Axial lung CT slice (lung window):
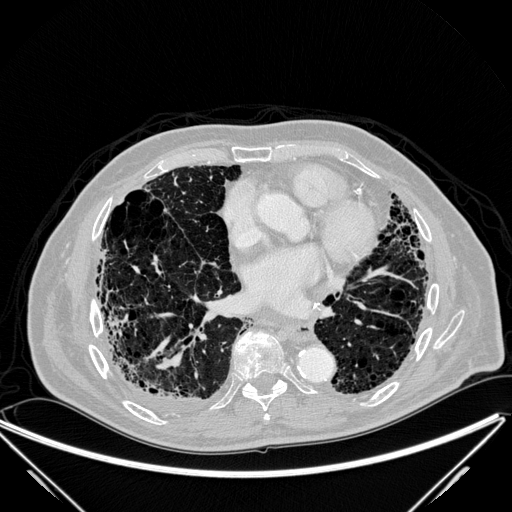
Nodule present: no